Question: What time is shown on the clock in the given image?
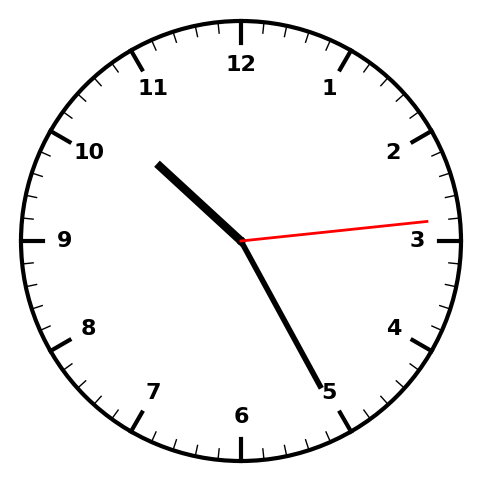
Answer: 10:25:14